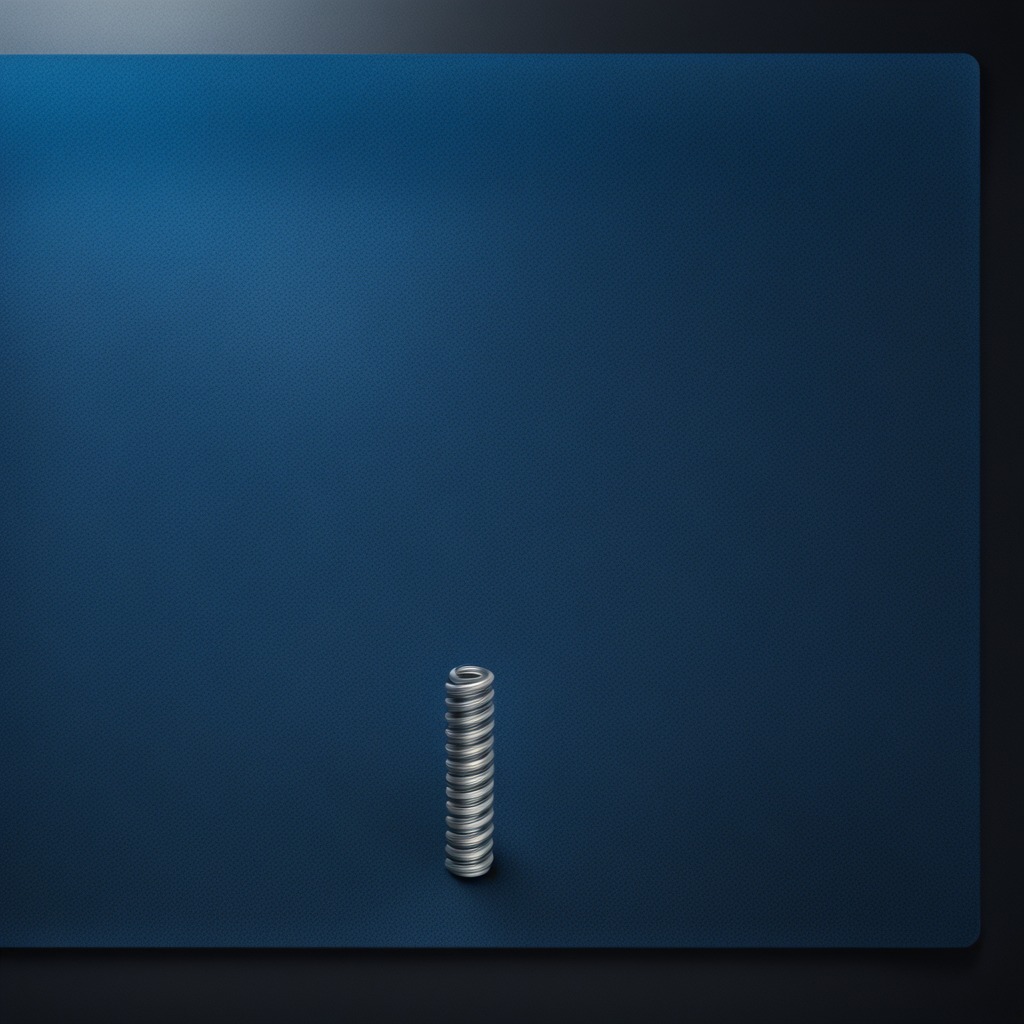
A coiled metal spring is lying on the clean granite tabletop.